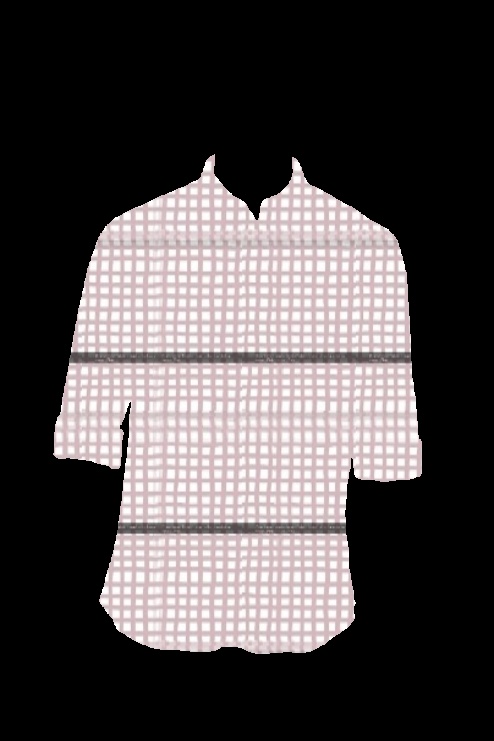
pink slim fit check tee